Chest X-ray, PA view. Patient: 12 years old, sex F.
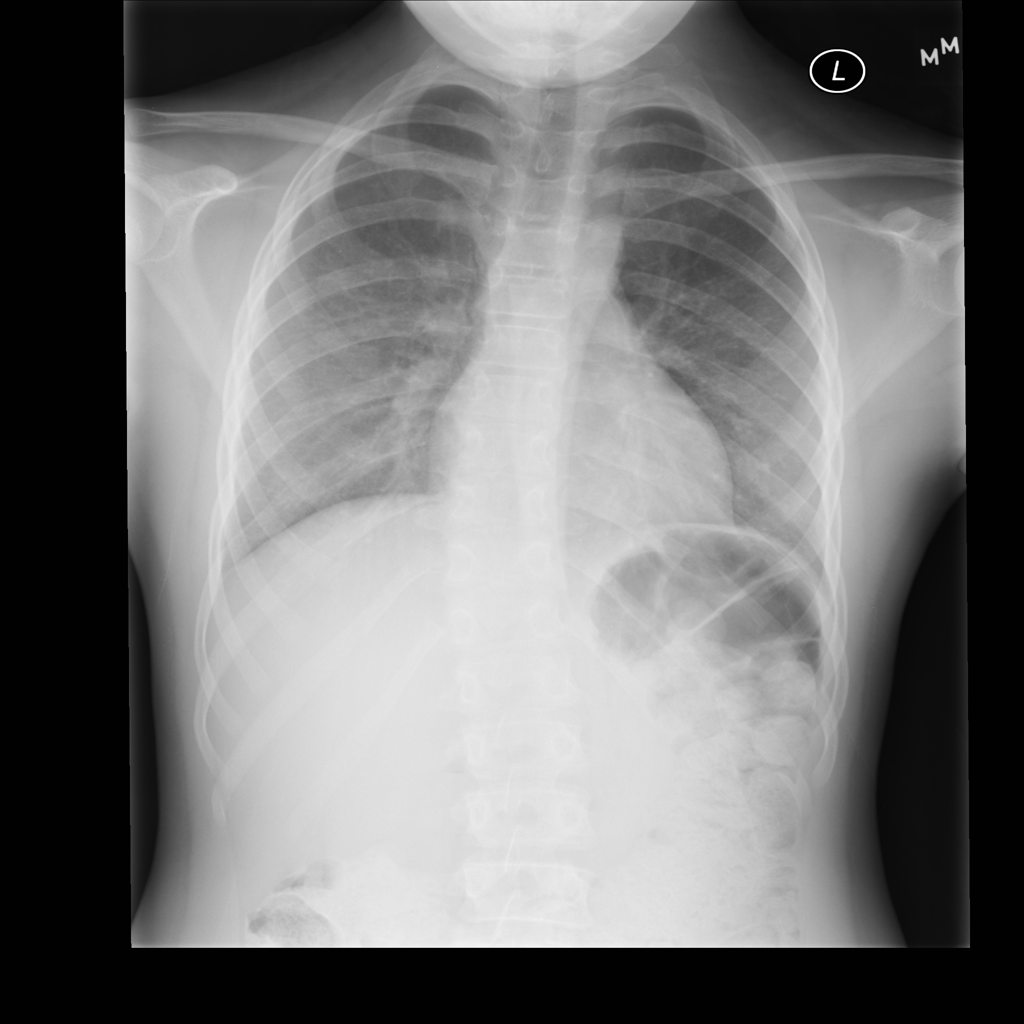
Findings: No Finding